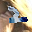
Label: 2